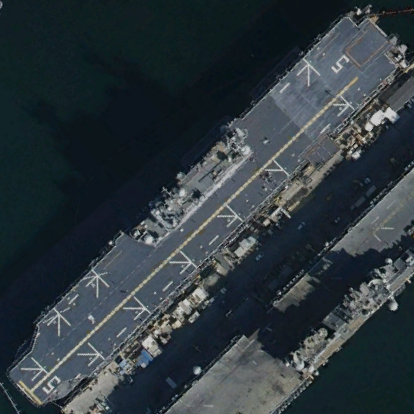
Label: assault